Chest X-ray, PA view. Patient: 55 years old, sex M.
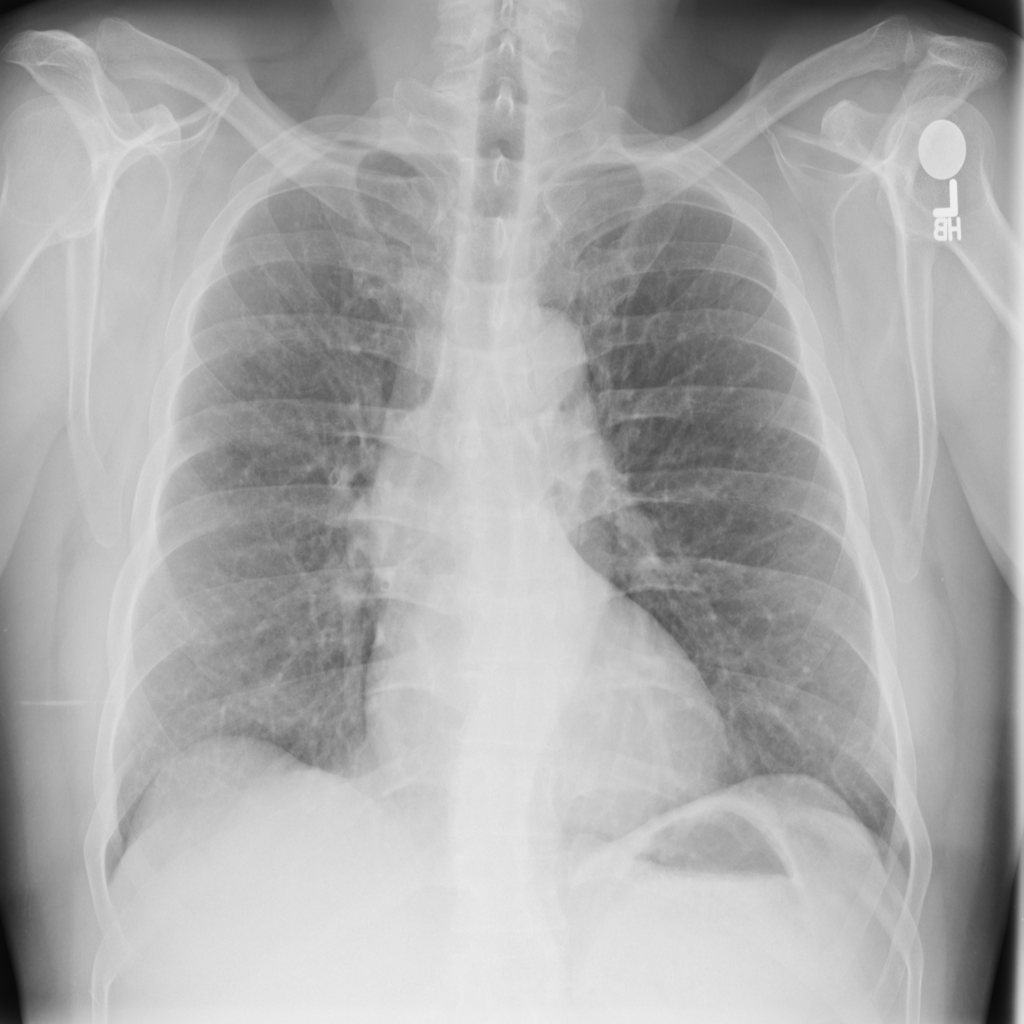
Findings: No Finding